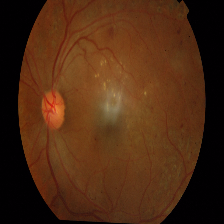
Diabetic retinopathy grade: Proliferative DR